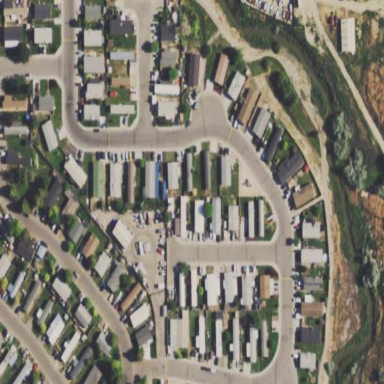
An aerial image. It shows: Residential area designated as trailer park.